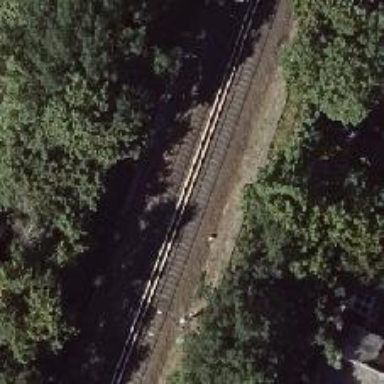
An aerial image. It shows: Railway signal.